Question: I need to do some UML diagrams, and doing the work right in Eclipse by reverse engineering classes is the best/fastest approach for me. Taking advise found elsewhere on Stack Overflow, I'm playing with eUML2.
The problem I have is this... I installed the Studio demo, and it worked well for us. However, for now, I just need to do the class diagrams which are available in the free edition. So I uninstalled the studio demo, and installed the free. However, it still thinks I have the studio demo installed as the background of my diagrams has it in 24pt font, and in the top right of the page it says "* Evaluation *".
Reading around, I assume this issue is around the problem with the license file contained in the install of the free version... or the fact that it is missing from the free version.
Anyone here figured out the license file issue with eUML2? Where can I find a free license, or an install with the free license in it? Where is the license stored in my install? can I just kill it?
I could ask this question on the Soyatec forum, however this question has been asked a number of times, with no answers provided. Either they do not monitor their forums, or one must pay the 100EUR price for support to get an answer.

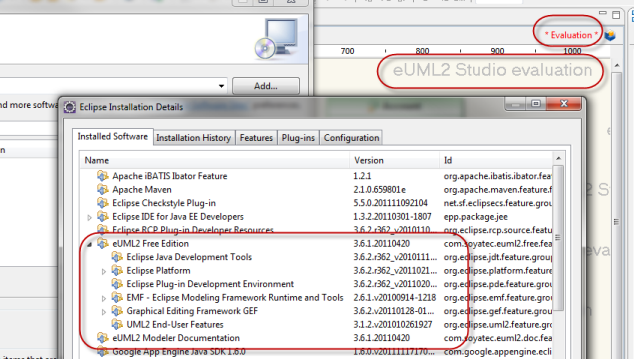
Answer: The studio license is installing a file in your folder user/.eclipse/configuration/... If you erase this file then the tool will consider it is a new install of the software.
Having said that I would not recommend to use eUML because it is full of bugs and adding UML tags in your code. A real mess mixing code and model !!